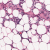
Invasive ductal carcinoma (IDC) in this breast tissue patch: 1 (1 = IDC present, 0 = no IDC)